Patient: sex F, age 40
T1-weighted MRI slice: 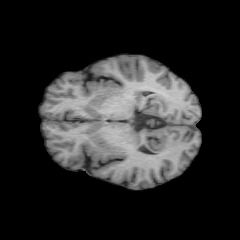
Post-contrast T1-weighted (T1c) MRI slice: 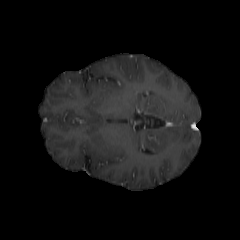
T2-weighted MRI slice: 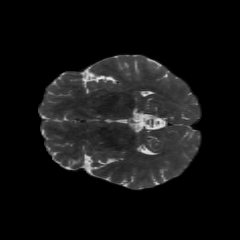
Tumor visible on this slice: no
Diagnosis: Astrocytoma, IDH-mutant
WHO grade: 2